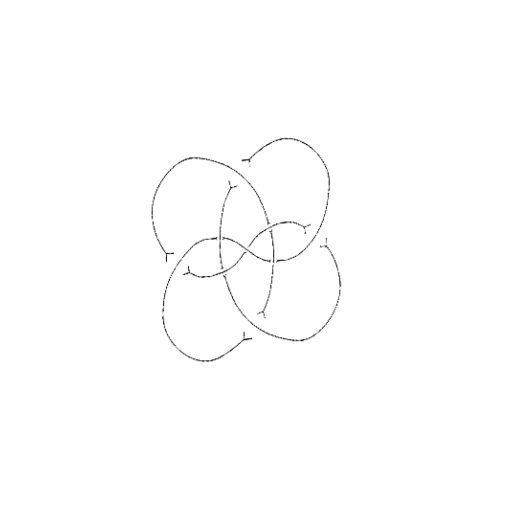
Crossing number: 9